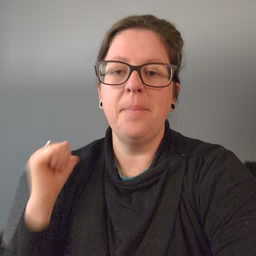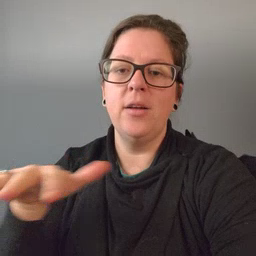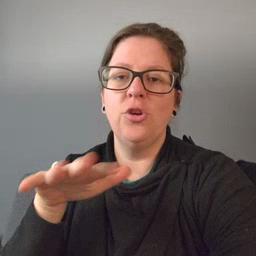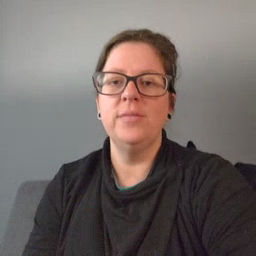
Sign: backyard